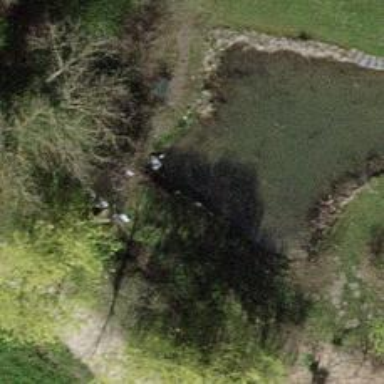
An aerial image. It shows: Serene pond surrounded by nature.